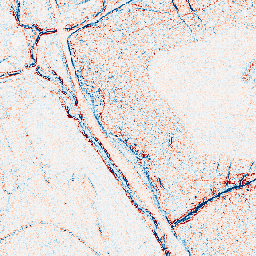
Category: classical
Decomposition family: uniform
Decomposition parameters: size: 3
Upsampling method: area
Upsampling parameters: scale: 8
Upsampling scale: 8